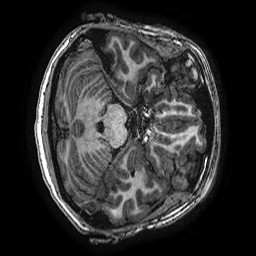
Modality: T1w
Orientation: axial
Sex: female
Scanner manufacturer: ge
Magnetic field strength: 3 T
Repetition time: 0.007644 s
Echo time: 0.003468 s